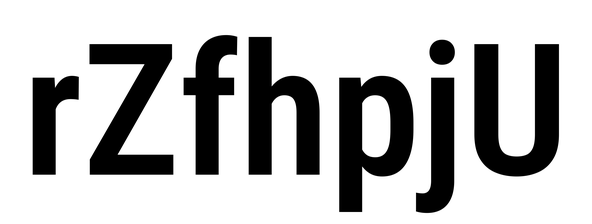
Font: Roboto_Condensed_SemiBold